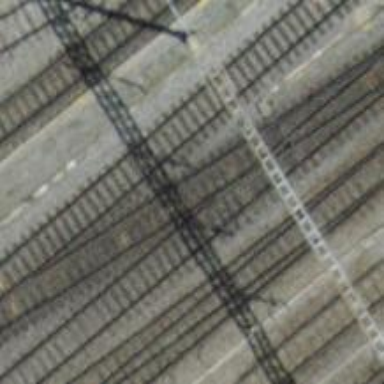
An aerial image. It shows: Railway siding with one electrified track and contact line for powering the train.